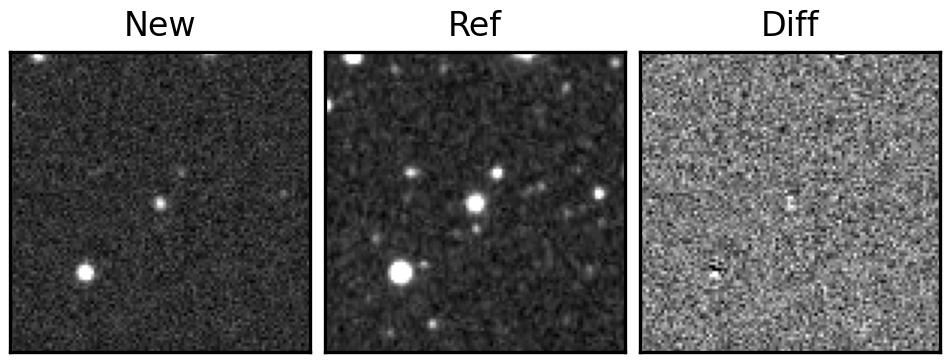
Label: real